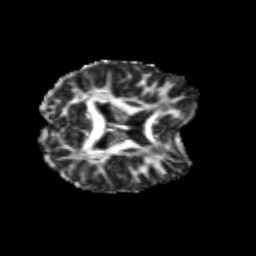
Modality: FA
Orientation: axial
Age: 24
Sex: male
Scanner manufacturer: siemens
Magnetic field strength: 3 T
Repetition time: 3.5 s
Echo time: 0.113 s